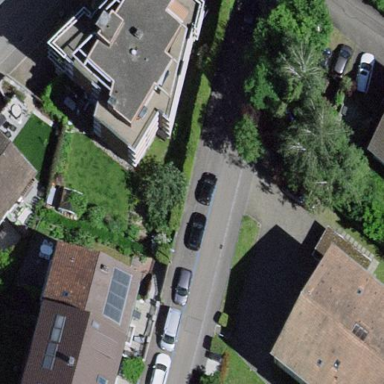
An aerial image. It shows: Image showing building with apartments.